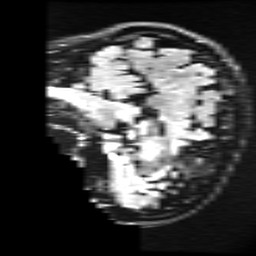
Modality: FLAIR
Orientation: sagittal
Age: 34
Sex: female
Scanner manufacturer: ge
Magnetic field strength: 3 T
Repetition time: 11 s
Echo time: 0.1497 s